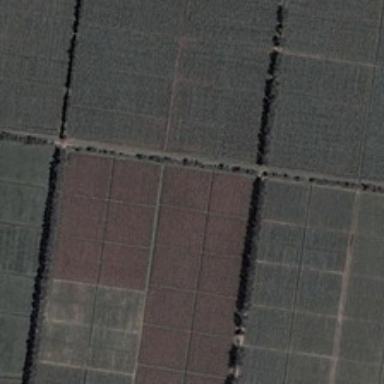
One of the six parts of farmland is red and the others are dark green .